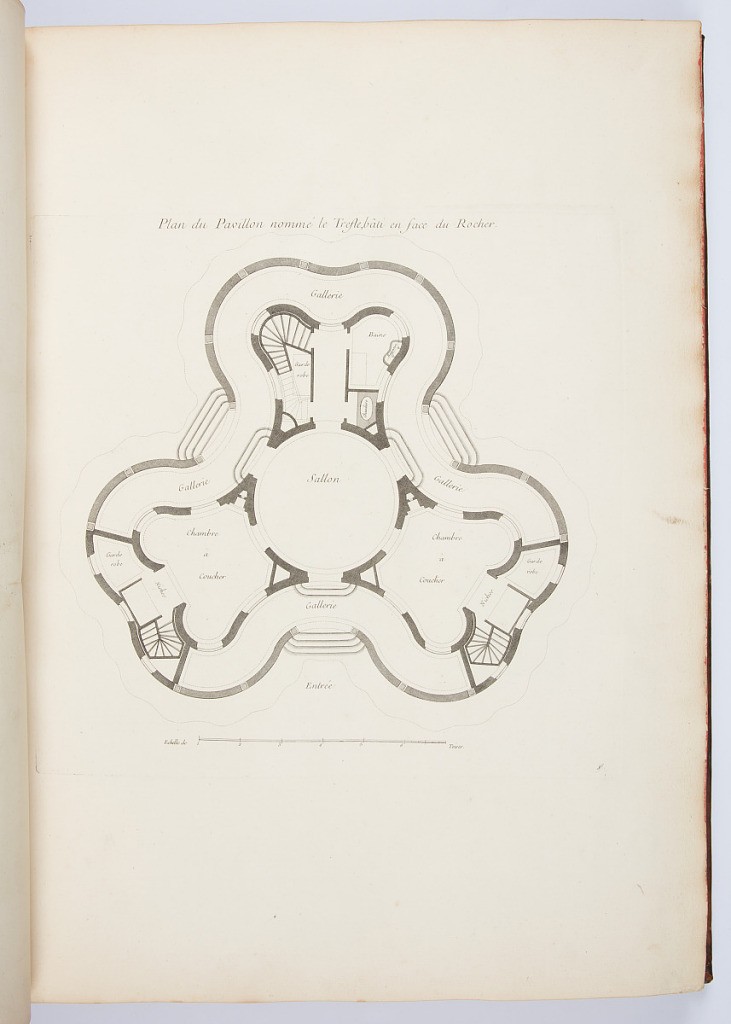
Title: Plan du Pavillon nommé le Trefle, bâti en face du Rocher.
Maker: Emmanuel Héré de Corny, French, 1705–1763
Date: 1753
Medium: Engraving on laid paper
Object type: Bound print
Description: Plan of the pavilion in the form of a trefoil, with the spaces labeled "Gallerie," "Bains," "Baignoire," "Garde robe," "chaudiere," Sallon," "Chambre à Coucher," "Niches." Beneath the "Entrée" is a scale bar of "7 Toises."